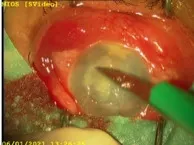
The first surgery,. Corneal debridement.
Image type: medical_photograph (other_medical_photograph)